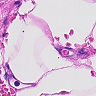
Metastatic tissue present: no